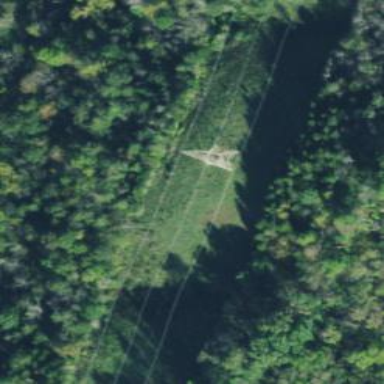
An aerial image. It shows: Power tower.